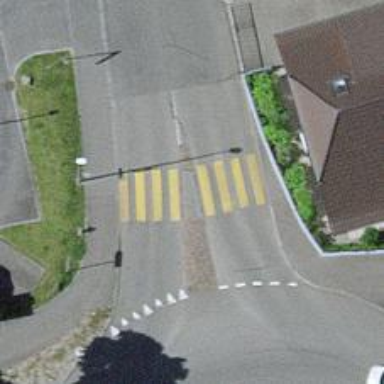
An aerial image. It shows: Zebra crossing with road island.